【题型】解答题　【知识点】平面几何　【难度】easy
如图, 已知 $\triangle ABC$ 和 $\triangle DCE$ 都是等边三角形, 点 $B$、$C$、$E$ 在同一直线上, 连接 $BD$ 交 $AC$ 边于点 $F$。

(1) 如果 $\angle ABD = \angle CAD$, 求证：$BF^2 = DF \cdot DB$；

(2) 如果 $BC = 2EC$, $\triangle DFC$ 的面积为 1, 求四边形 $ABCD$ 的面积。
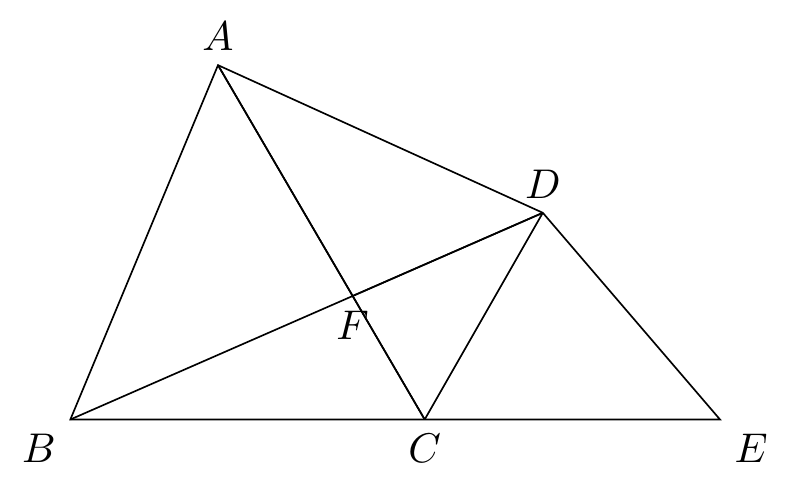
【解答】
证明：
(1) $\because \triangle ABC$ 和 $\triangle DCE$ 都是等边三角形,

$\therefore AB = AC$, $\angle BAC = \angle DCE = \angle ACB = 60^\circ$,

又 $\because \angle ABD = \angle CAD$,

$\therefore \triangle ABF \cong \triangle ACD$ (ASA),

$\therefore BF = AD$,

$\because \angle ADF = \angle BDA$, $\angle ABD = \angle CAD$,

$\therefore \triangle ADF \sim \triangle BDA$,

$\therefore \frac{AD}{BD} = \frac{DF}{AD}$,

$\therefore AD^2 = DF \cdot BD$,

$\therefore BF^2 = DF \cdot BD$；

(2) $\because BC = 2EC$, $AB = BC$, $CE = DC$,

$\therefore AB = 2CD$,

$\because \angle ACB = \angle DCE = 60^\circ$,

$\therefore \angle ACD = 60^\circ$,

$\therefore \angle ACD = \angle BAC$,

$\therefore AB // CD$,

$\therefore \triangle DCF \sim \triangle BAF$,

$\therefore \frac{DC}{AB} = \frac{CF}{AF} = \frac{DF}{BF} = \frac{1}{2}$,

$\therefore \frac{S_{\triangle DCF}}{S_{\triangle BCF}} = \frac{CF}{AF} = \frac{1}{2}$, $\frac{S_{\triangle DCF}}{S_{\triangle BAF}} = \frac{1}{4}$,

$\because S_{\triangle DCF} = 1$,

$\therefore S_{\triangle BCF} = 2$, $S_{\triangle BAF} = 4$,

$\therefore S_{\triangle ABC} = S_{\triangle BCF} + S_{\triangle BAF} = 2 + 4 = 6$,

$\therefore S_{\text{四边形}ABCD} = S_{\triangle ABC} + S_{\triangle ACD} = 6 + 1 = 7$。